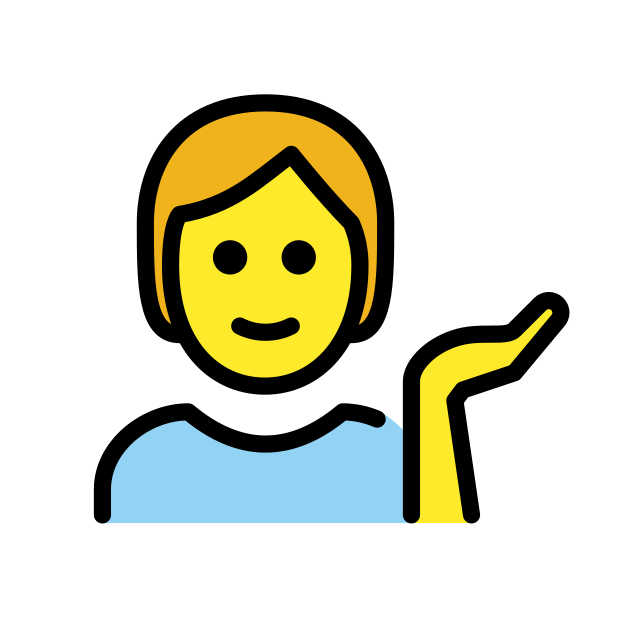
Emoji: 💁
Name: information desk person
Unicode: 0x1f481